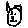
Label: cat